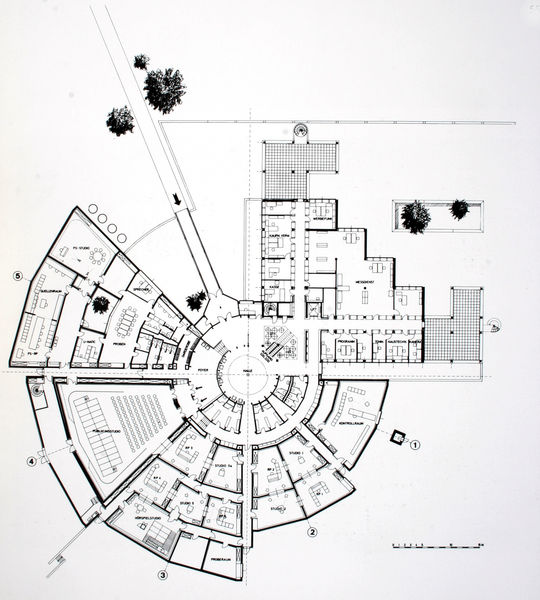
Titel: Grundriss Erdgeschoss
Künstler: Gustav Peichl
Standort: Eisenstadt
Institution: ORF-Landesstudio
Schlagwörter: weiß, bäume, dreieck, sitzen, grau, schwarz, skizze, straße, anlage, gebäude, architektur, häuser, busch, pflanzen, theater, kreis, rund, grafik, graphik, platz, eckig, rechteck, schwarzweiß, zufahrt, plan, zentrum, bepflanzung, pfeil, raster, bauten, grundriss, massstab, bauzeichnung, planstadt, planung, stadtplan, stadtplanung, radial, sternförmig, einschübe, wuadrat